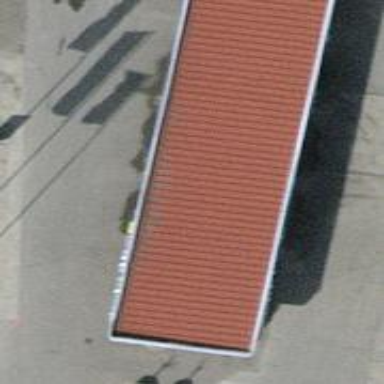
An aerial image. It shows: Car wash facility.